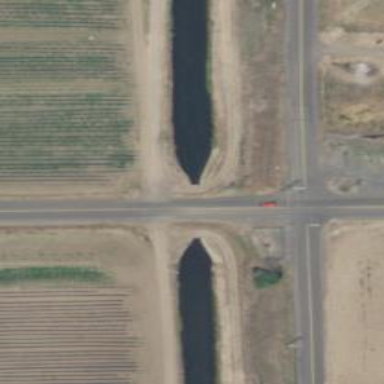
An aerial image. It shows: Canal culvert running through tunnel.